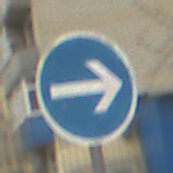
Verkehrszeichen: VorgeschriebeneFahrtrichtungHierRechts
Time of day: MorningAfternoon
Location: Outdoor (Suburban)
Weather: PartlyCloudy
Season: NotSpecified
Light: Natural